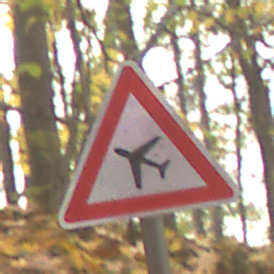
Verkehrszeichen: FlugbetriebRechts
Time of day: MorningAfternoon
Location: Outdoor (Nature)
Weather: Overcast
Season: Autumn
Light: Natural